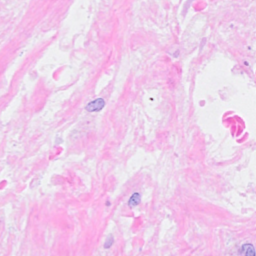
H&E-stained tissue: Breast